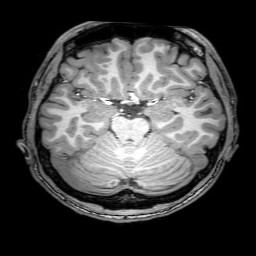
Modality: T1w
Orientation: coronal
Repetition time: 0.00828 s
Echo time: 0.00388 s